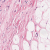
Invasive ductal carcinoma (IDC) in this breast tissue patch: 0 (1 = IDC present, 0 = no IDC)